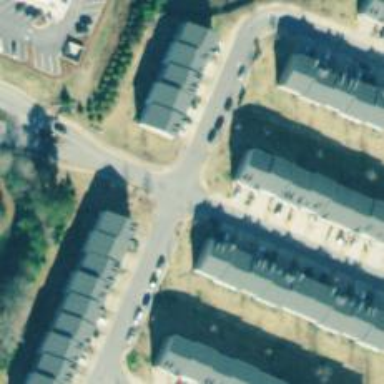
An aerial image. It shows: Residential road.